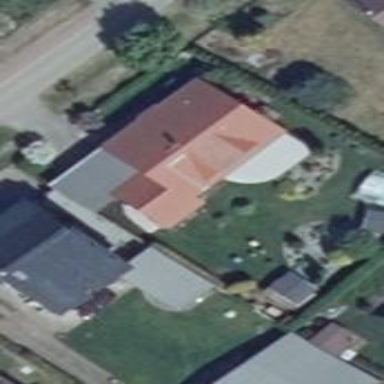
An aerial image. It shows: Detached building.